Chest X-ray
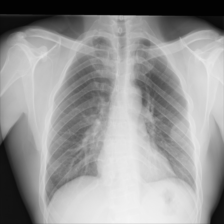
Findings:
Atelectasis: negative
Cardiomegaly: negative
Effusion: negative
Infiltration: negative
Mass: positive
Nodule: negative
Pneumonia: negative
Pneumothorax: negative
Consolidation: negative
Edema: negative
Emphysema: negative
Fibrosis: negative
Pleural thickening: negative
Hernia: negative